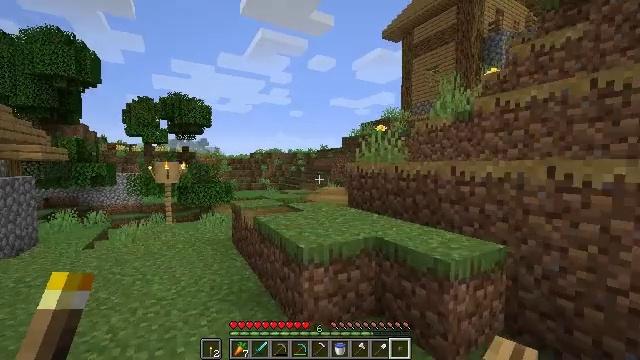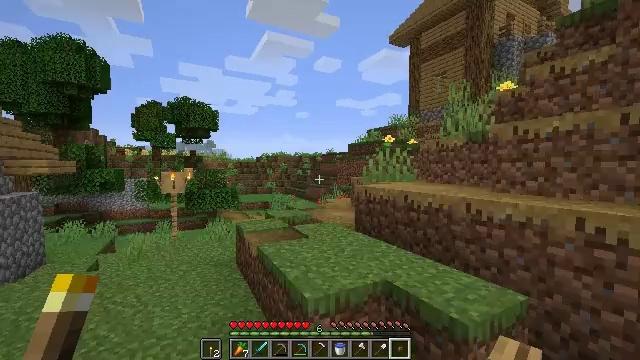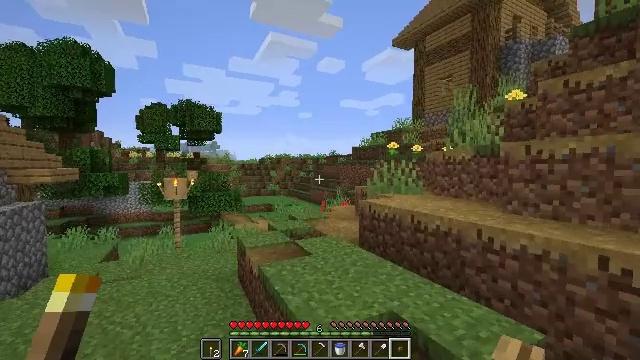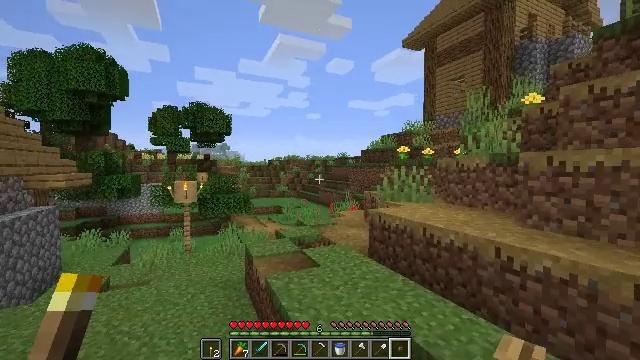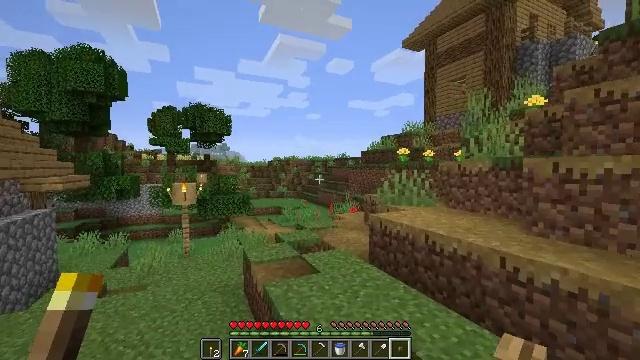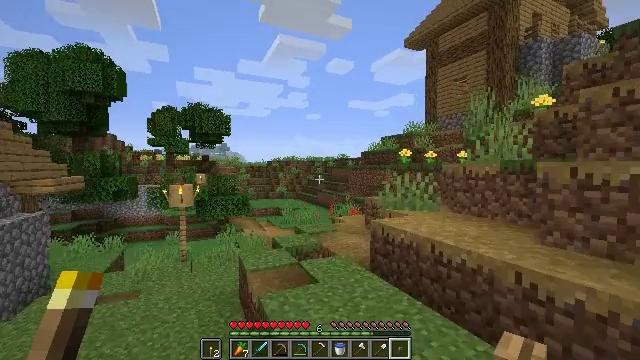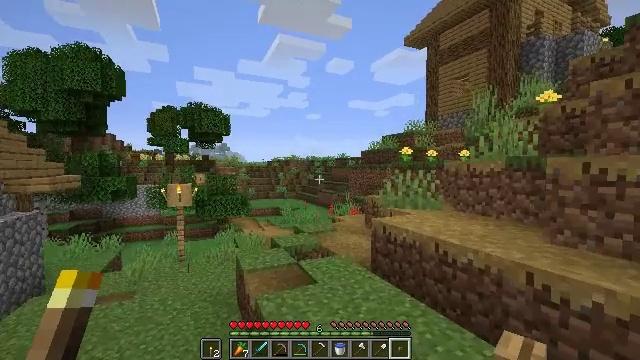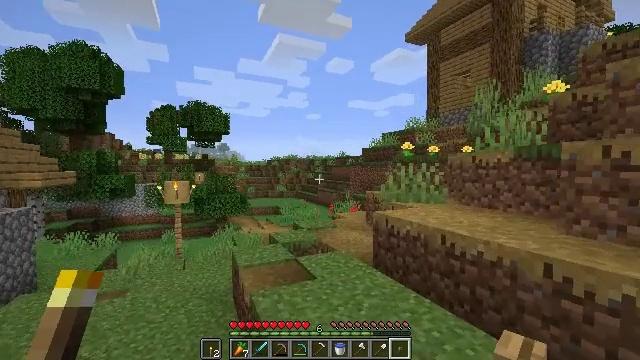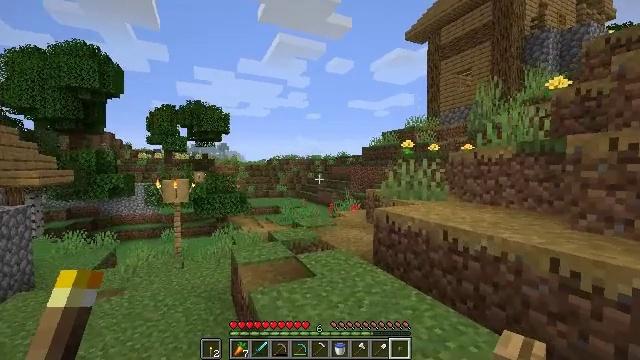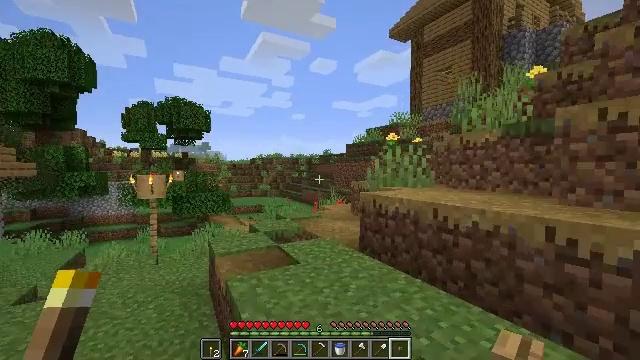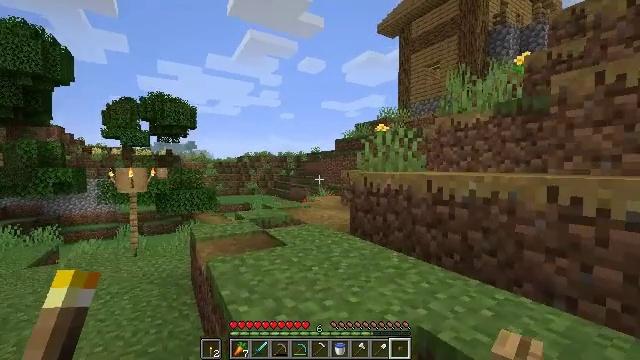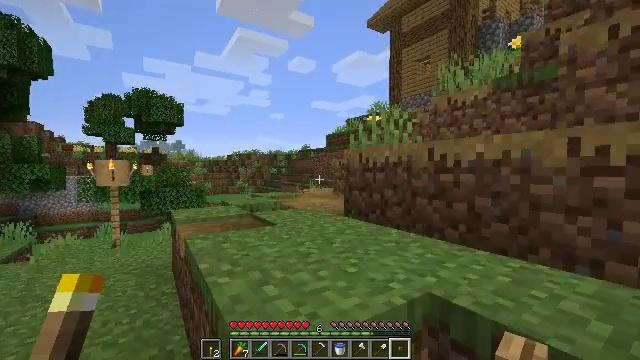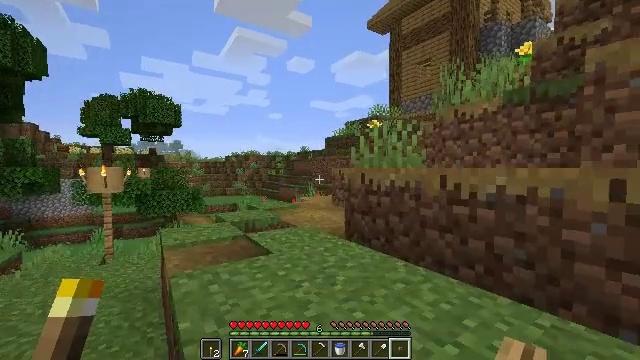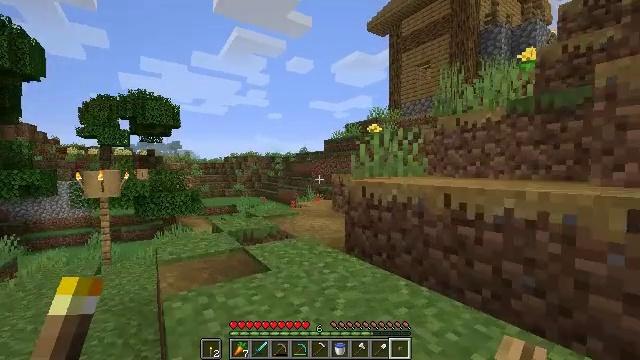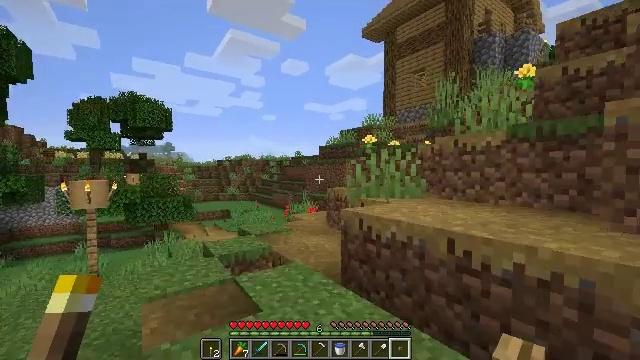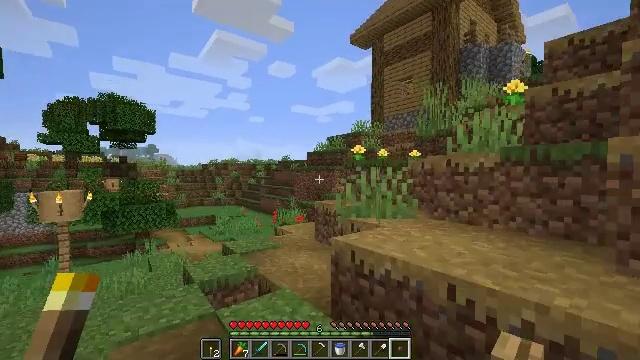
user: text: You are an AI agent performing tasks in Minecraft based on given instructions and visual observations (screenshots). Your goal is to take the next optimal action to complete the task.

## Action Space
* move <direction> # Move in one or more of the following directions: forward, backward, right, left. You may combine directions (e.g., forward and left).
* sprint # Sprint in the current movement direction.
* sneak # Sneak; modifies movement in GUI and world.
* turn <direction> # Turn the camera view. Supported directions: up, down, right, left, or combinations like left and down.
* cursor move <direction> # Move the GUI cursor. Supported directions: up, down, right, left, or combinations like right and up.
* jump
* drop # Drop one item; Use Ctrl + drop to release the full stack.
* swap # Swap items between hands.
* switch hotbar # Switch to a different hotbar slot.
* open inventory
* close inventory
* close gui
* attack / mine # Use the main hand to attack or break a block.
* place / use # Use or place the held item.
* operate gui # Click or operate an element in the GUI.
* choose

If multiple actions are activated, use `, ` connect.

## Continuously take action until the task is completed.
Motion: motion action
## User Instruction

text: Harvest beetroots from the farm.
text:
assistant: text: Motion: move forward, turn left, jump
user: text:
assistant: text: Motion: move forward, jump
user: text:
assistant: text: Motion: move forward, turn left, jump
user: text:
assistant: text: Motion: move forward, jump
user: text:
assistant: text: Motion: move forward, jump
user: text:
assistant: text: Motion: move forward, jump
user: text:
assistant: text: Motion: move forward, jump
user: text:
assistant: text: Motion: move forward, jump
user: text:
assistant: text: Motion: move forward, turn right, jump
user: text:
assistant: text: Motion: move forward, turn right, jump
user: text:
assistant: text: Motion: move forward, turn right, jump
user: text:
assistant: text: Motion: move forward, jump
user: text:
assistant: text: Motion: move forward, jump
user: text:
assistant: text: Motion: move forward, turn right, jump
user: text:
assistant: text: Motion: move forward, turn right, jump
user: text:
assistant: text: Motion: move forward, turn right, jump
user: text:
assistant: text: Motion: move forward, turn right, jump
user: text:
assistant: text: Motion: move forward, turn right, jump
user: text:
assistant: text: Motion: move forward, turn right, jump
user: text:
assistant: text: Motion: move forward, turn right, jump
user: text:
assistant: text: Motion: move forward, turn right, jump
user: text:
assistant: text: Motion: move forward, turn right, jump
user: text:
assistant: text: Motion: move forward, turn right and down, jump
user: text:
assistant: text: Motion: move forward, turn right, jump
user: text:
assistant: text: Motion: move forward, turn right, jump
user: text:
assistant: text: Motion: move forward, jump
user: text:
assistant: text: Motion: move forward, jump
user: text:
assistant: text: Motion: move forward, jump
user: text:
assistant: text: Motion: move forward, jump
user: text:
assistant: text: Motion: move forward, jump